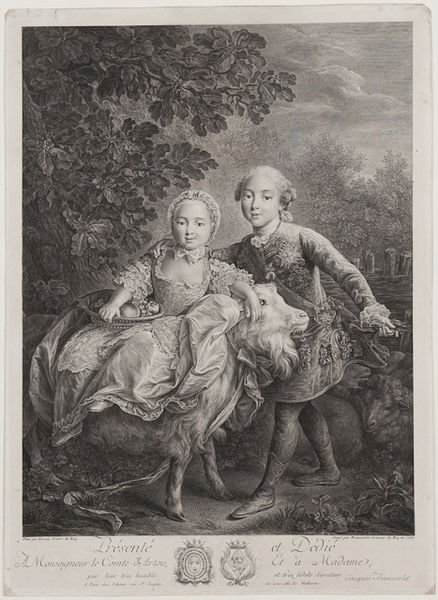
Titel: Charles-Philippe of France, Count of Artois and Marie-Adelaide-Clothilde-Xavi?re of France (Queen of Sardaigne)
Künstler: Jacques Firmin Beauvarlet
Standort: Amherst (Massachusetts, USA)
Institution: Mead Art Museum, Amherst College
Schlagwörter: white, aristocracy, black, figures, grey, woman, print, cloud, fruit, man, tree, girl, boy, child, costume, feet, paper, bonnet, french, writing, children, basket, leaves, pose, renaissance, ink, inscription, shoes, engraving, animal, bush, play, goat, sheep, kids, playing, branch, royalty, bowl, wig, 18th century, xviii century, smilign